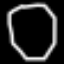
Label: octagon